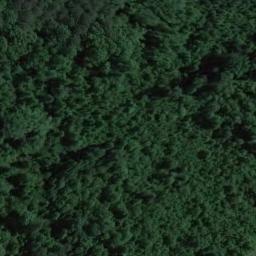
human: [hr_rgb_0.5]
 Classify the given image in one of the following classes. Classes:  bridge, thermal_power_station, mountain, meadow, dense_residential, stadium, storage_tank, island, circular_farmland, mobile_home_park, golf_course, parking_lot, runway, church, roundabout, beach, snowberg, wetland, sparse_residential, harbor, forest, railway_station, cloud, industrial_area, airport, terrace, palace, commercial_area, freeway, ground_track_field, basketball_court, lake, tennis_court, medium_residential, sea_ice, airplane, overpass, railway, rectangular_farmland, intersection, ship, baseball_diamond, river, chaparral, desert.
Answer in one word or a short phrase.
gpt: forest